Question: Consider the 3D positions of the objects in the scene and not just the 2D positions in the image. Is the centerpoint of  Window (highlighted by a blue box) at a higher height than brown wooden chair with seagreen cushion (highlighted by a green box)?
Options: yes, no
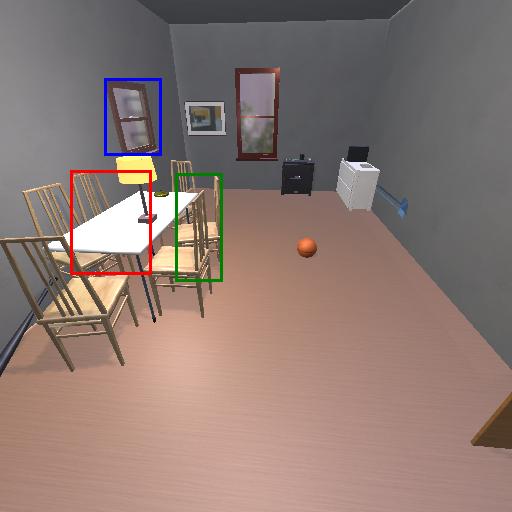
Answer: yes